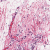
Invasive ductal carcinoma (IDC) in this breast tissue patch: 0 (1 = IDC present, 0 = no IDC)